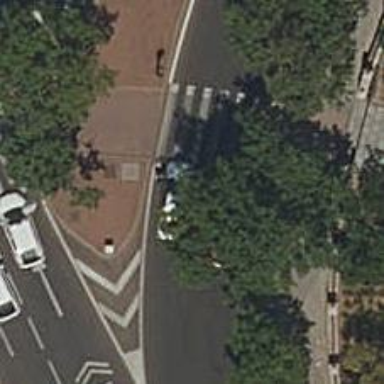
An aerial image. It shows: Road with traffic signals.